Interaction volume radius: 10 \u00c5
Interaction volume height: 10 \u00c5
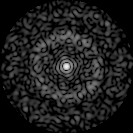
Disorder parameter: 0.8374